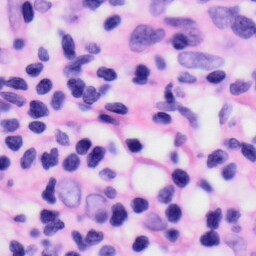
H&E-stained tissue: Skin